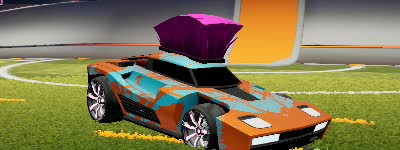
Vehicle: breakout